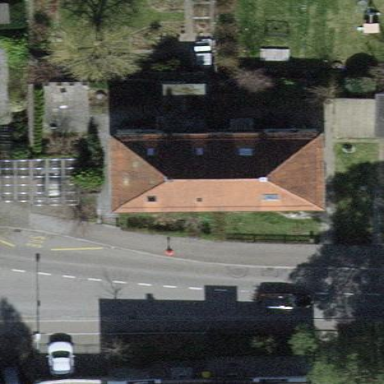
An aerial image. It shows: Building with tiled roof.